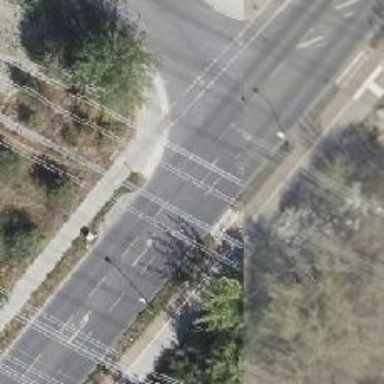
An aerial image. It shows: Unmarked crossing on the road.